Question: I'm working on my database project right now. I made a view which shows info about guests. As you can see, there are two rows with Frank Collins. How can I show only one row with him (with recent date of his stay) using SELECT for the view?
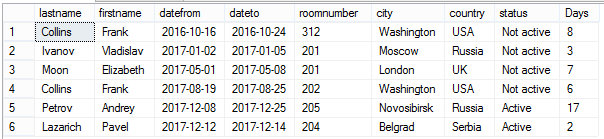
Answer: try this
'''
WITH CTE
AS
(
SELECT
SeqNo = ROW_NUMBER() OVER(PARTITION BY LastName,FirstName ORDER BY DateTo DESC),
*
FROM Guests
)
SELECT
*
FROM CTE
WHERE SeqNo = 1
'''
This query will return the latest records for each user, if there are multiple records for a first name + last name combination, it will give you the latest one based on dateTo otherwise it will return the record as it is
So you will get only 1 row per guest each time you execute this